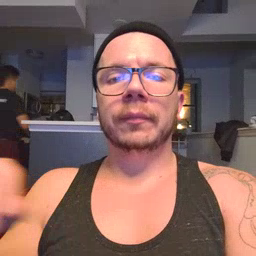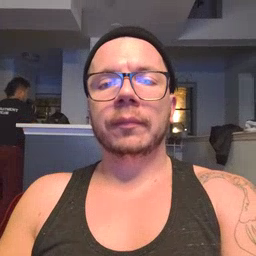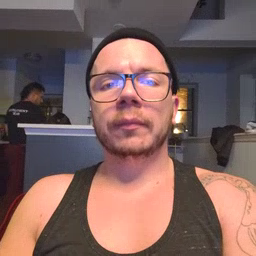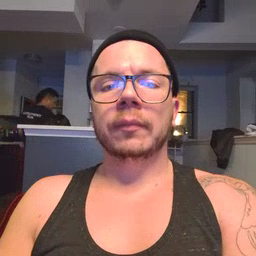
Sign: dance